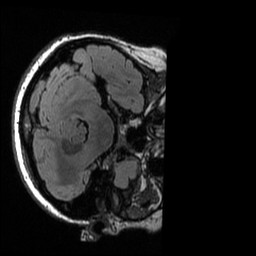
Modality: T2w
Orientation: axial
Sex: female
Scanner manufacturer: ge
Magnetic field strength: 3 T
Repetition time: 6 s
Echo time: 0.1257 s